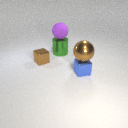
small blue metal cube in front of small brown metal cube